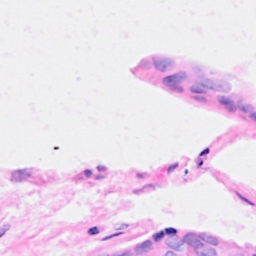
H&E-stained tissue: Breast